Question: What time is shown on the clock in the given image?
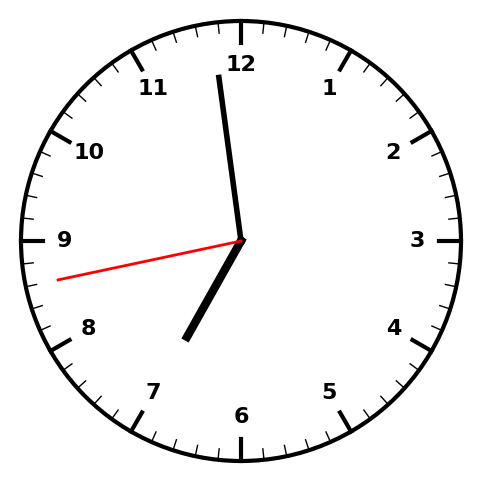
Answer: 06:58:43